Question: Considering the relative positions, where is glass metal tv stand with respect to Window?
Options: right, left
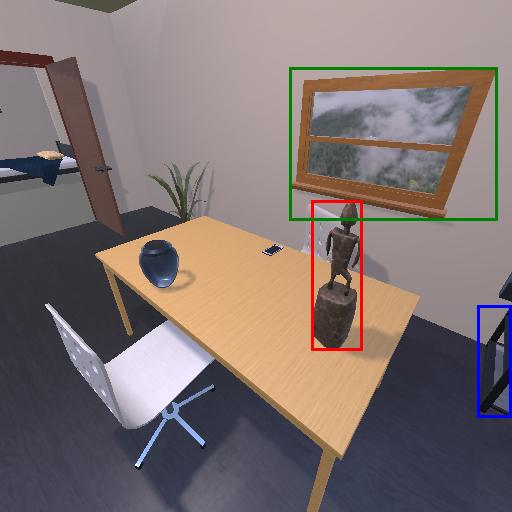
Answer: right